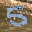
Label: 5